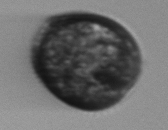
Label: Margalefidinium